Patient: sex M, age 81
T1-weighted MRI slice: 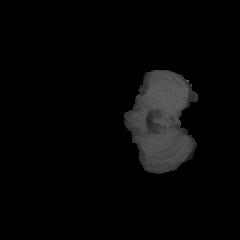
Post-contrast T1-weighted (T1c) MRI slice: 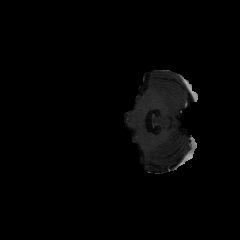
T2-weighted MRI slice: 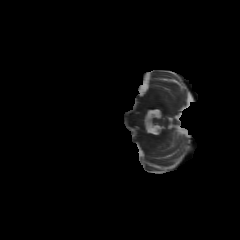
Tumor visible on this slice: no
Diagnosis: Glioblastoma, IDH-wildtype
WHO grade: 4